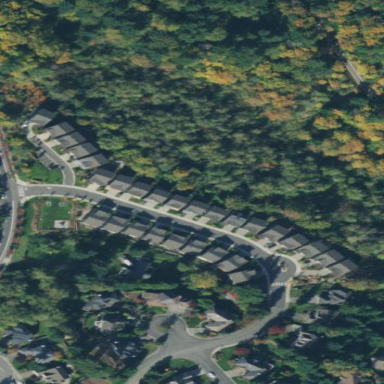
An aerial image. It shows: Residential area within neighborhood.